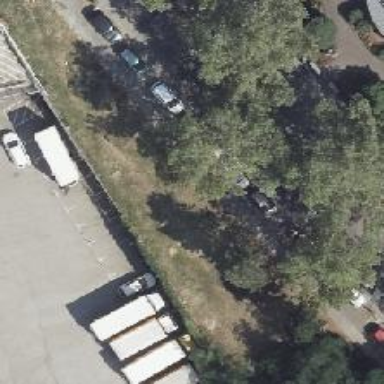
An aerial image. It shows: There is parking obstacle present in the area.